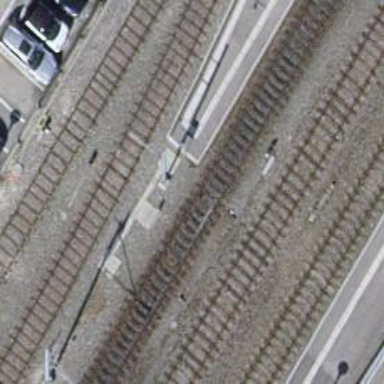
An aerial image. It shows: Railway switch.